The image is an STFT spectrogram (time versus frequency) of a rotating-machine vibration signal. Diagnose the rotating machine from this image, choosing from: normal, misalignment, unbalance, looseness.
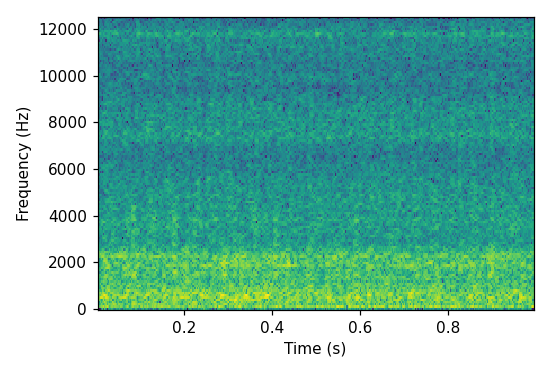
Answer: looseness